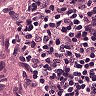
Metastatic tissue present: yes